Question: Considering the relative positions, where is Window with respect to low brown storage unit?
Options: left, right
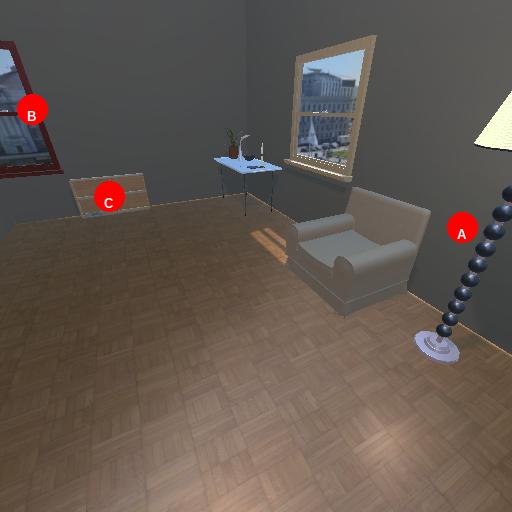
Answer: left